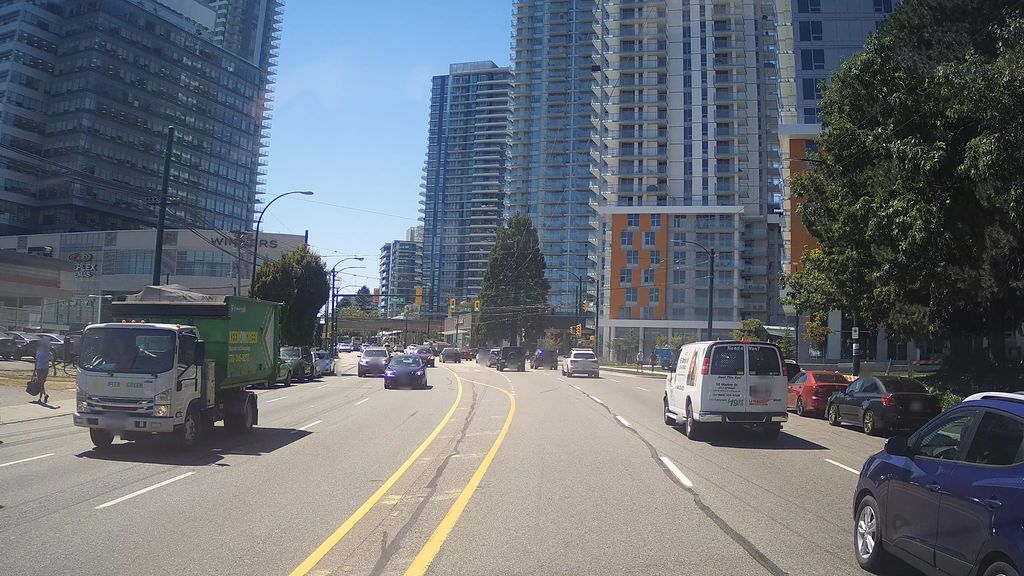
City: vancouver